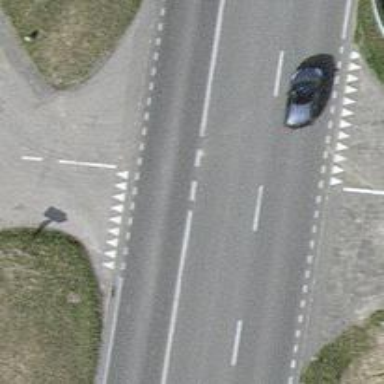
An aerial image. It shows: Road with "give way" sign.